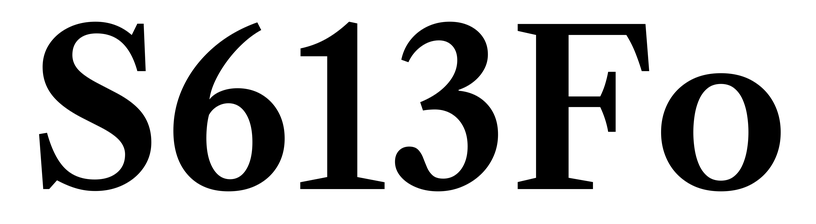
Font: LibreCaslonText_SemiBold